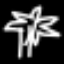
Label: palm tree